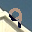
Label: 9